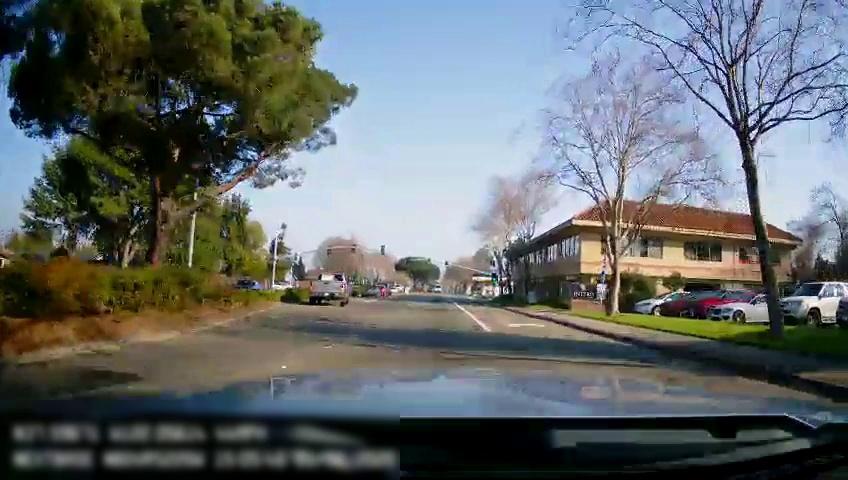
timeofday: Day
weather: Sunny
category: Drivable Space
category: Vehicles | Truck
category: Vehicles | Car
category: Lanes | Current Lane
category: Lanes | Current Lane